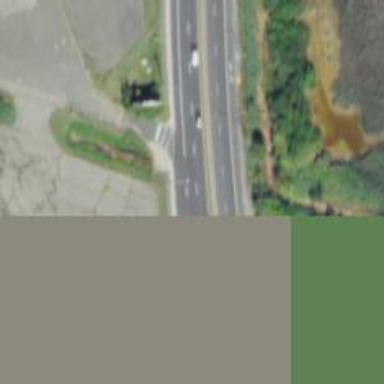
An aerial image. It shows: Junction.